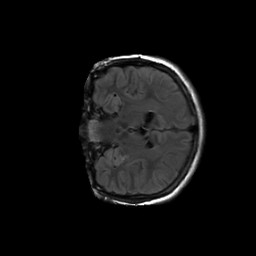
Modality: FLAIR
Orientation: coronal
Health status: ill
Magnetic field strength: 3 T